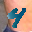
Label: 4